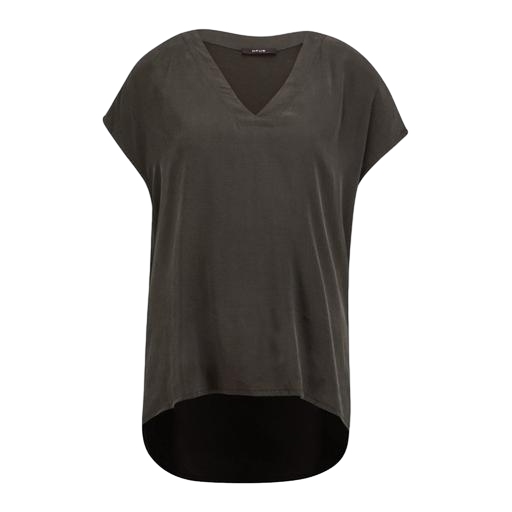
black v-neck top only macy, gray magda top thunder, short-sleeve top only macy, white background